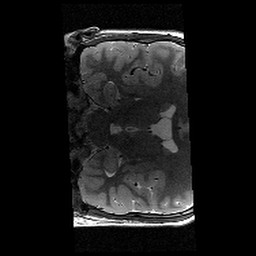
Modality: T2w
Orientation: coronal
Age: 12
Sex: male
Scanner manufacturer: siemens
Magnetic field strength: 3 T
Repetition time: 8.46 s
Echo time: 0.067 s